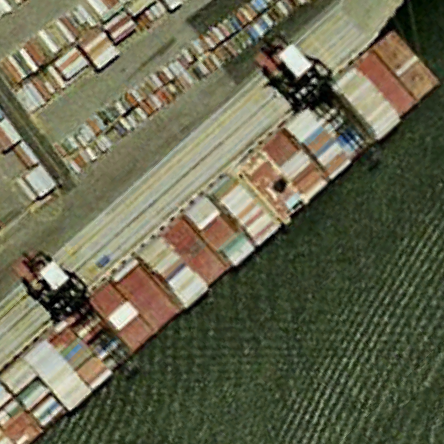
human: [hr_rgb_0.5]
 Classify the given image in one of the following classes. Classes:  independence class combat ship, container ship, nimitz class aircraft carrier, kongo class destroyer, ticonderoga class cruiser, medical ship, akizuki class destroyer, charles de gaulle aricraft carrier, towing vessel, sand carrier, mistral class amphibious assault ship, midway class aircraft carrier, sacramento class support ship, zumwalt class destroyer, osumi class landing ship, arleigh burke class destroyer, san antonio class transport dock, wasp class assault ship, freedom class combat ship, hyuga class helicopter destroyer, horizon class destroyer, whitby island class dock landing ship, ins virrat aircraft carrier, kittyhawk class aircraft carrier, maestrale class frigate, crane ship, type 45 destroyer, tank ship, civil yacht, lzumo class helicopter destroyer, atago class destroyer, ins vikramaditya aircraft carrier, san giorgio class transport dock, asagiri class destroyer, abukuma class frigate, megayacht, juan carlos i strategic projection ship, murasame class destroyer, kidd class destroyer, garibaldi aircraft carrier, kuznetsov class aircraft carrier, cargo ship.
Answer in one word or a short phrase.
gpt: Container ship